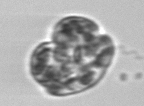
Label: Karenia